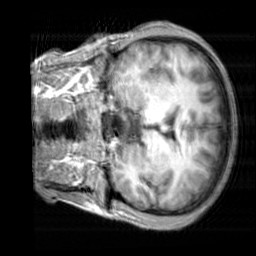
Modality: T1w
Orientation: coronal
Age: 22
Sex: male
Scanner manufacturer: siemens
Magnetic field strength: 3 T
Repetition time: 2.3 s
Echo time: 0.00303 s